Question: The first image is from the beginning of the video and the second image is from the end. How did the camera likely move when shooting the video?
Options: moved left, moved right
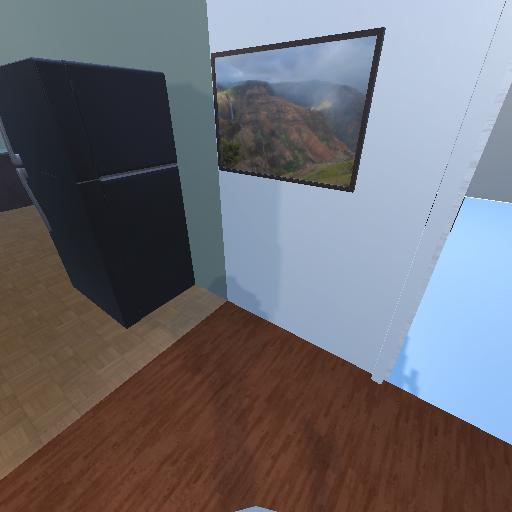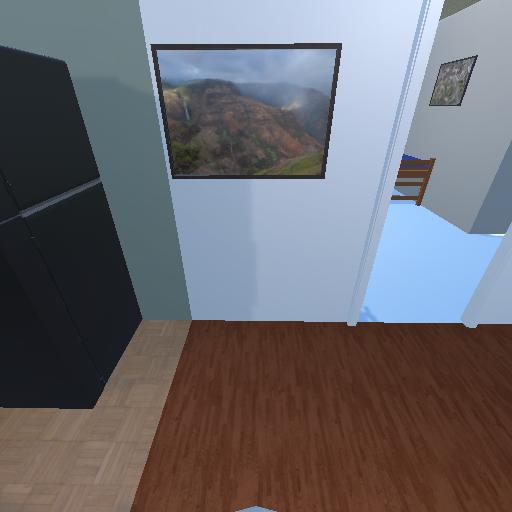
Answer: moved left